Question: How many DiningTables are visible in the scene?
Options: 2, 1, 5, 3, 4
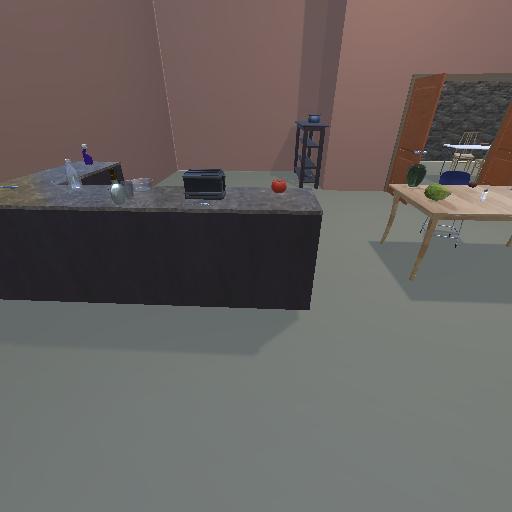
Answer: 2